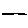
Label: line